Question: Namely, it will never generate more than 16 even numbers in a row with some specific 'upperBound' parameters:
'''
Random random = new Random();
int c = 0;
int max = 17;
int upperBound = 18;
while (c <= max) {
int nextInt = random.nextInt(upperBound);
boolean even = nextInt % 2 == 0;
if (even) {
c++;
} else {
c = 0;
}
}
'''
In this example the code will loop forever, while when 'upperBound' is, for example, 16, it terminates quickly.
What can be the reason of this behavior? There are some notes in the method's javadoc, but I failed to understand them.
---
: The code seems to terminate with odd upper bounds, but may stuck with even ones
---
:
I modified the code to capture the statistics of 'c' as suggested in the comments:
'''
Random random = new Random();
int c = 0;
long trials = 1 << 58;
int max = 20;
int[] stat = new int[max + 1];
while (trials > 0) {
while (c <= max && trials > 0) {
int nextInt = random.nextInt(18);
boolean even = nextInt % 2 == 0;
if (even) {
c++;
} else {
stat[c] = stat[c] + 1;
c = 0;
}
trials--;
}
}
System.out.println(Arrays.toString(stat));
'''
Now it tries to reach '20' evens in the row - to get better statistics, and the 'upperBound' is still '18'.
The results turned out to be more than surprising:
'''
[<PHONE>, <PHONE>, <PHONE>, <PHONE>, <PHONE>,
518144, 264704, 132096, 68864, 29952, 15104,
12032, 1792, 3072, 256, 512, 0, 256, 0, 0]
'''
At first it decreases as expected by the factor of 2, but note the last line! Here it goes crazy and the captured statistics seem to be completely weird.
Here is a bar plot in log scale:

How 'c' gets the value '17' 256 times is yet another mystery
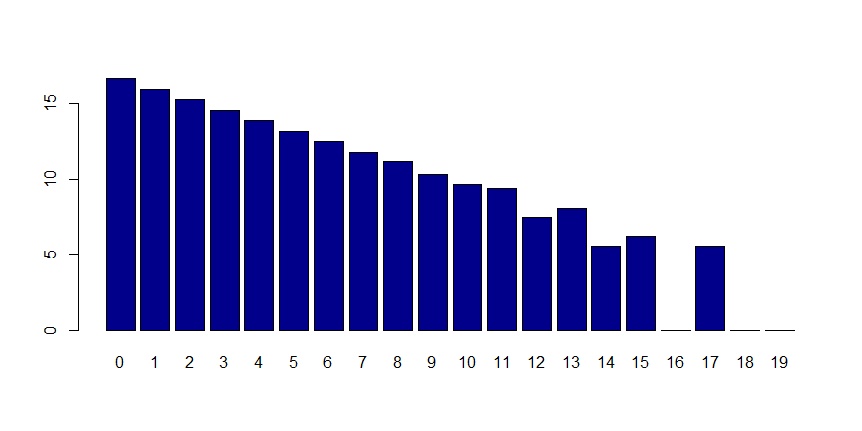
Answer: <URL>:
> An instance of this class is used to generate a stream of
pseudorandom numbers. The class uses a 48-bit seed, which is modified
using a linear congruential formula. (See Donald Knuth, The Art of
Computer Programming, Volume 3, Section 3.2.1.)If two instances of Random are created with the same seed, and the
same sequence of method calls is made for each, they will generate and
return identical sequences of numbers. [...]
It is a -random number generator. This means that you are not actually rolling a dice but rather use a formula to calculate the next "random" value based on the current random value. To creat the illusion of randomisation a 'seed' is used. The seed is the first value used with the formula to generate the random value.
Apparently javas random implementation (the "formula"), does not generate more than 16 even numbers in a row.
This behaviour is the reason why the 'seed' is usually initialized with the time. Deepending on when you start your program you will get different results.
The benefits of this approach are that you can generate repeatable results. If you have a game generating "random" maps, you can remember the seed to regenerate the same map if you want to play it again, for instance.
For true random numbers some operating systems provide special devices that generate "randomness" from external events like mousemovements or network traffic. However i do not know how to tap into those with java.
From the Java doc for :
> Many SecureRandom implementations are in the form of a pseudo-random
number generator (PRNG), which means they use a deterministic
algorithm to produce a pseudo-random sequence from a true random seed.
Other implementations may produce true random numbers, and yet others
may use a combination of both techniques.
Note that secureRandom does guarantee random numbers either.
## Why changing the seed does not help
Lets assume random numbers would only have the range 0-7.
Now we use the following formula to generate the next "random" number:
'''
next = (current + 3) % 8
'''
the sequence becomes '0 3 6 1 4 7 2 5'.
If you now take the seed '3' all you do is to change the starting point.
In this simple implementation that only uses the previous value, every value may occur only once before the sequence wraps arround and starts again. Otherwise there would be an unreachable part.
E.g. imagine the sequence '0 3 6 1 3 4 7 2 5'. The numbers '0,4,7,2 and 5' would never be generated more than once(deepending on the seed they might be generated never), since once the sequence loops 3,6,1,3,6,1,... .
Simplified pseudo random number generators can be thought of a permutation of all numbers in the range and you use the seed as a starting point. If they are more advanced you would have to replace the permutation with a list in which the same numbers might occur multiple times.
More complex generators can have an internal state, allowing the same number to occur several times in the sequence, since the state lets the generator know where to continue.